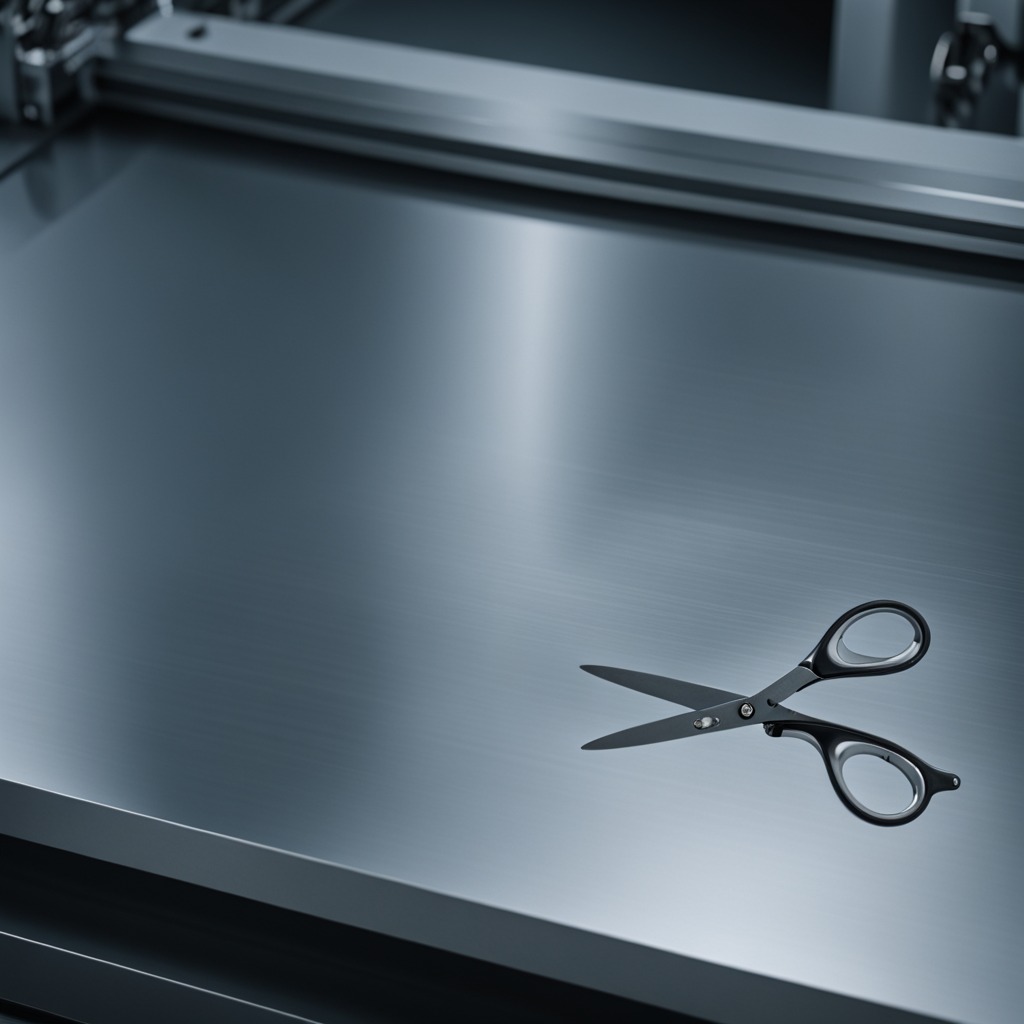
A scissor lies on the metal table in a machine shop under fluorescent lights.